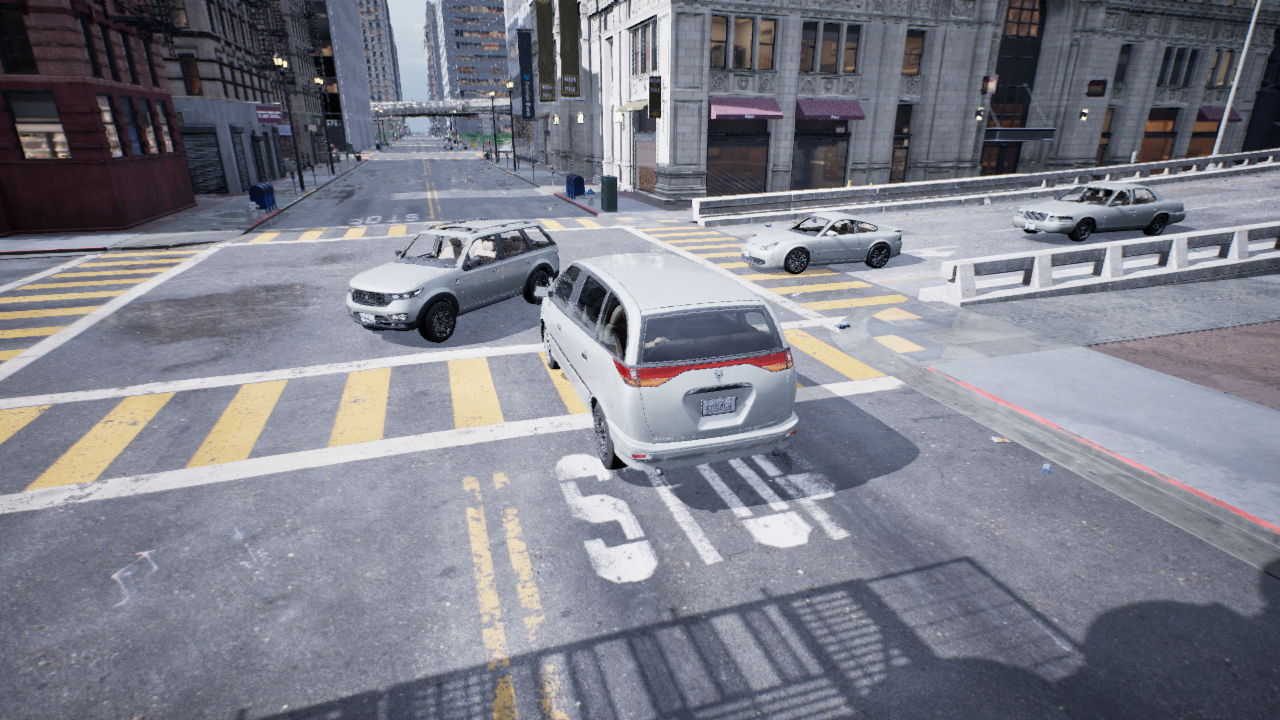
Venue: residential
Lighting: overcast
Vehicle rig: minivan